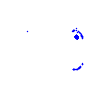
Particle: electron